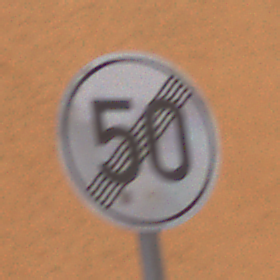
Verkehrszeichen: EndeGeschwindigkeit50
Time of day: Midday
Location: Outdoor (Urban)
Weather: Overcast
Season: NotSpecified
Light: Natural